RGB frame:
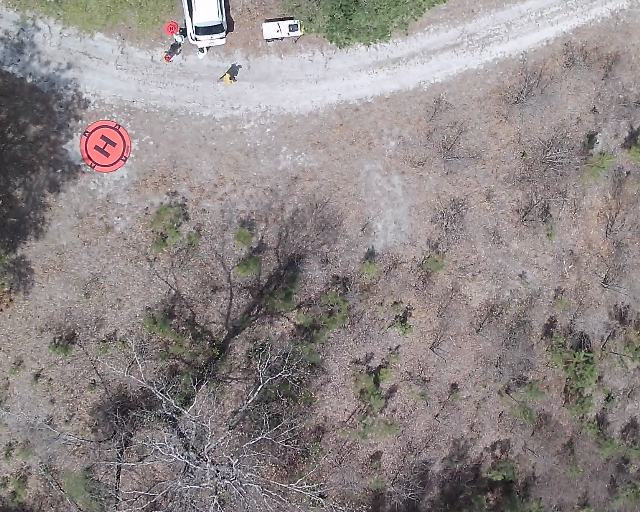
Thermal frame:
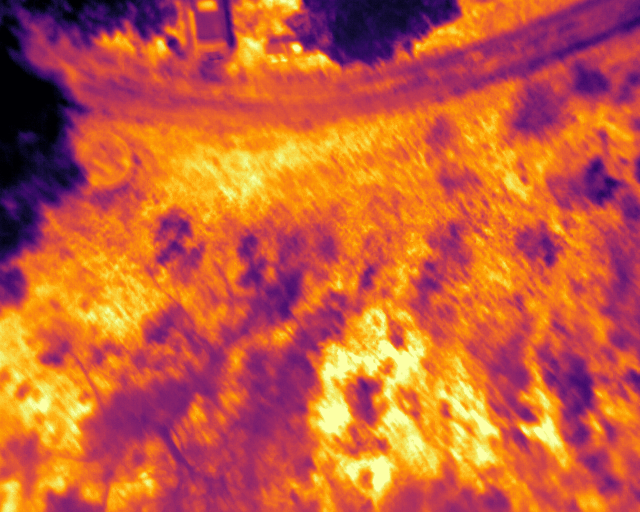
Captured: 2026-02-26 02:26:43
Pixels at or above 80 °C: 0 (fraction of frame: 0)